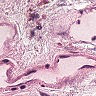
Metastatic tissue present: no